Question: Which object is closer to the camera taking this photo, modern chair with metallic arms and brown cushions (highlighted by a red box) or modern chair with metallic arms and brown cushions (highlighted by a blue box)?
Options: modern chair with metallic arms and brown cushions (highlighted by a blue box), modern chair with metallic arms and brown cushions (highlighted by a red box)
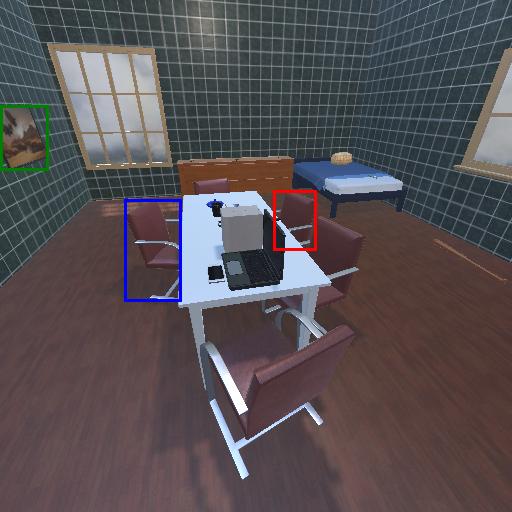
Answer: modern chair with metallic arms and brown cushions (highlighted by a blue box)